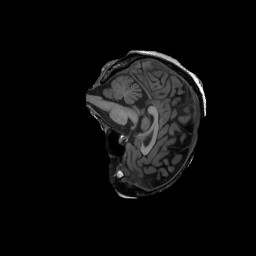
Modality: T1w
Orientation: sagittal
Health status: ill
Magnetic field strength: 3 T